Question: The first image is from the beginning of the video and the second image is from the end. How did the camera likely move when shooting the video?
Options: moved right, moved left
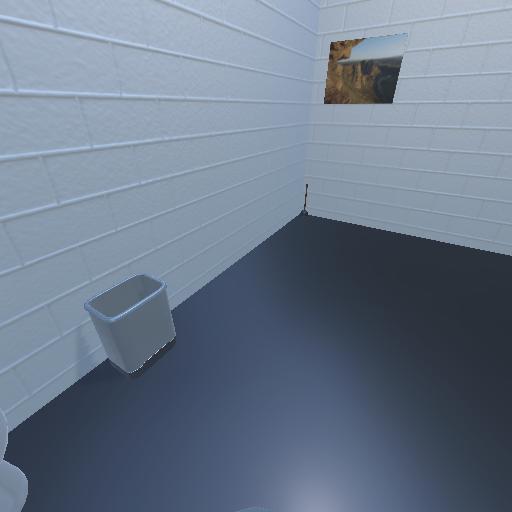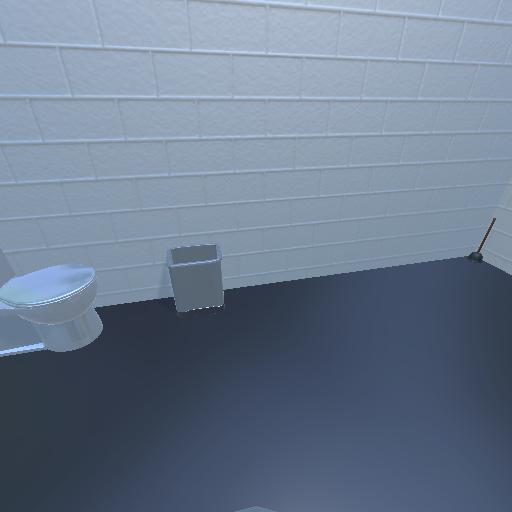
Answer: moved right